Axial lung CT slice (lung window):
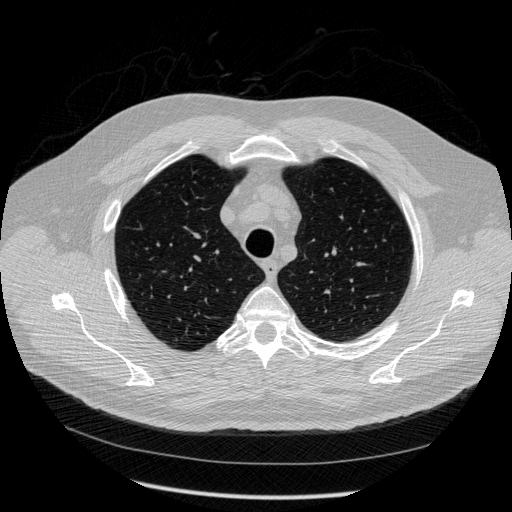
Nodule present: no